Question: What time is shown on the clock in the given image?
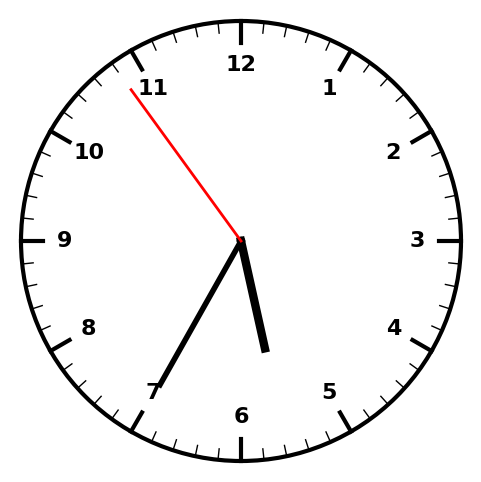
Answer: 05:34:54